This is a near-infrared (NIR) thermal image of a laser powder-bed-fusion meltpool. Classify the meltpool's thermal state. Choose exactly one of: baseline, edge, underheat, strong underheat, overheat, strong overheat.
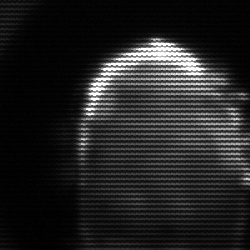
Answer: baseline